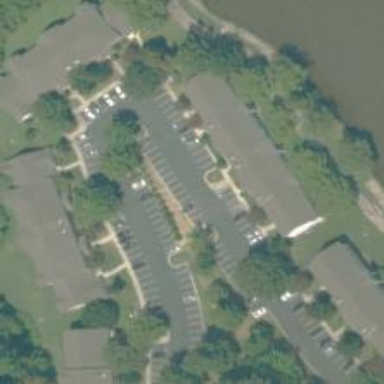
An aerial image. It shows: Residential building.